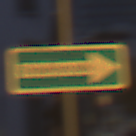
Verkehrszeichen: EinbahnstrasseRechtsweisend
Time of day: Night
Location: Outdoor (Urban)
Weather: PartlyCloudy
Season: NotSpecified
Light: Artificial